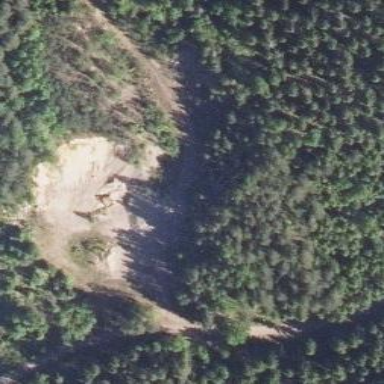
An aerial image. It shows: Quarry area.